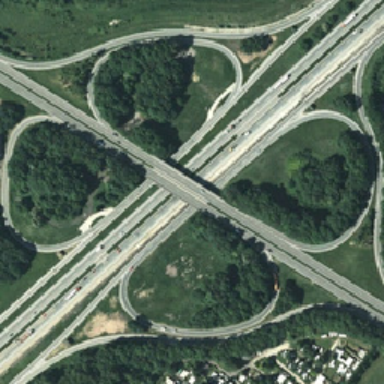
Four ring shaped roads in a symmetrical diamand shaped viaduct looking like green petals .